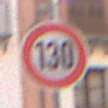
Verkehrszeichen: Geschwindigkeit130
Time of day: MorningAfternoon
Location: Outdoor (Urban)
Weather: PartlyCloudy
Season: NotSpecified
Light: Natural